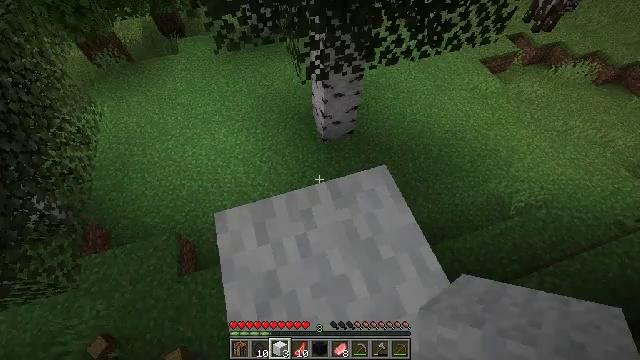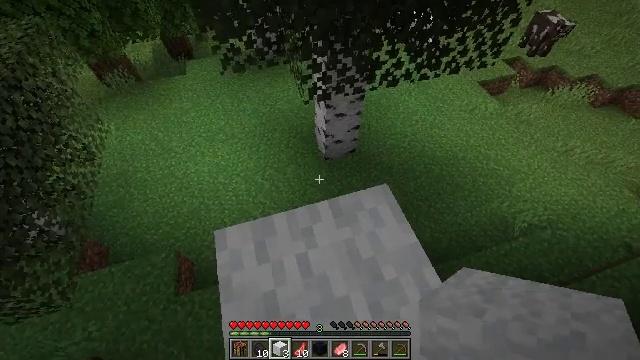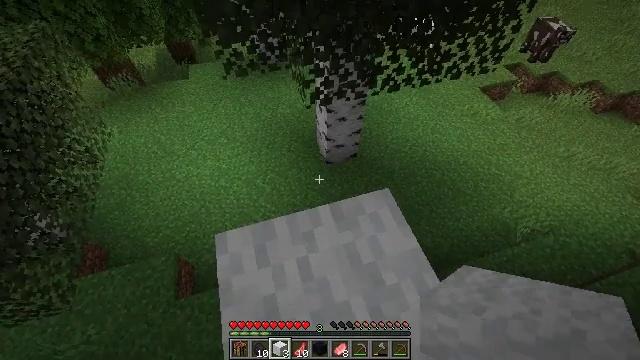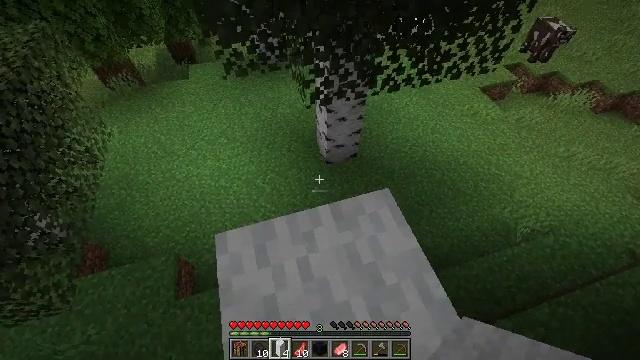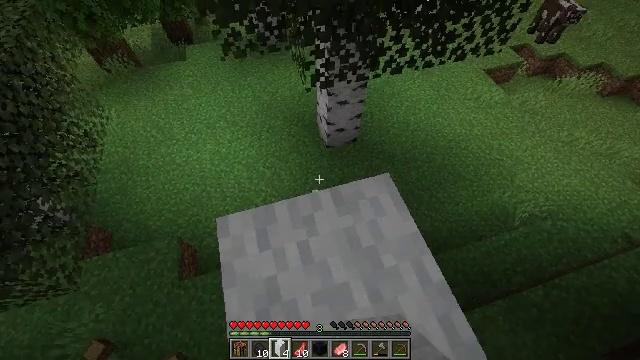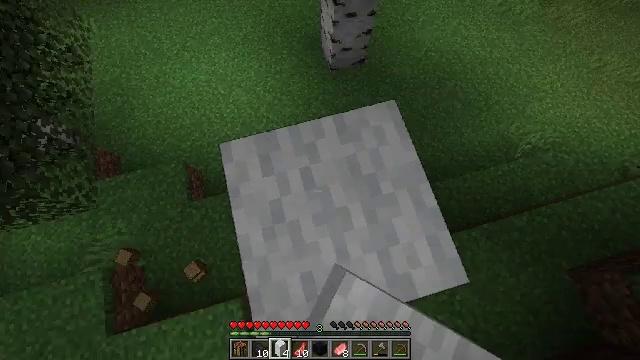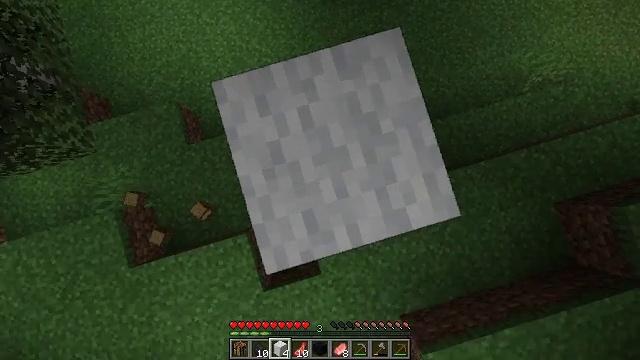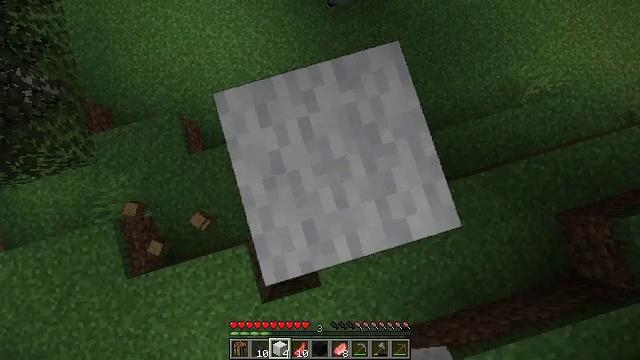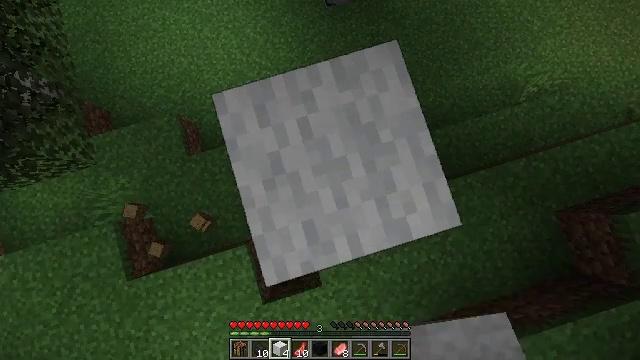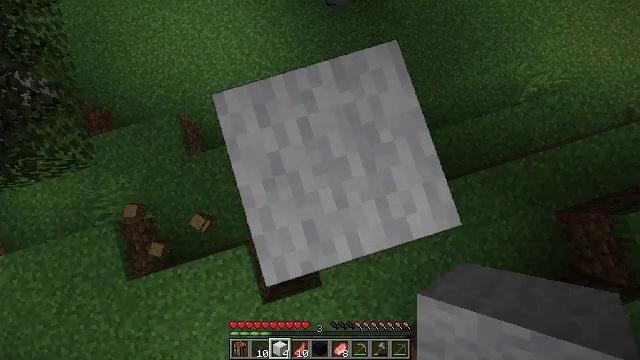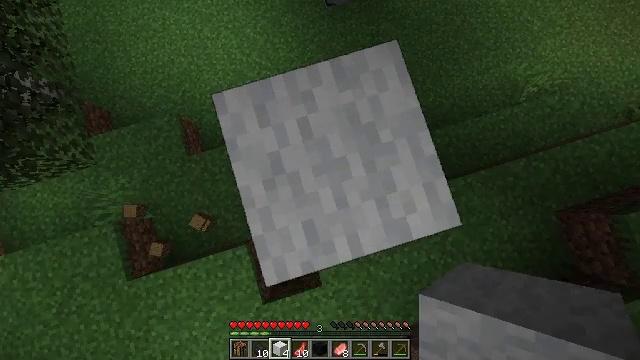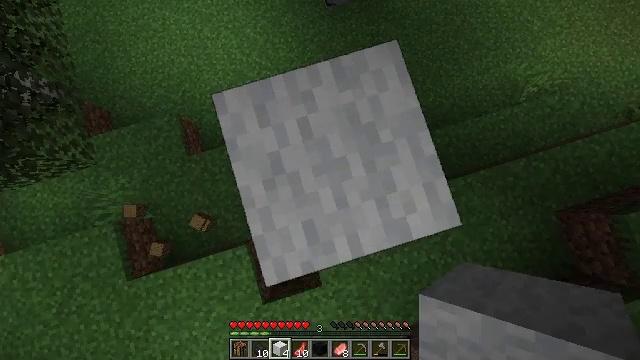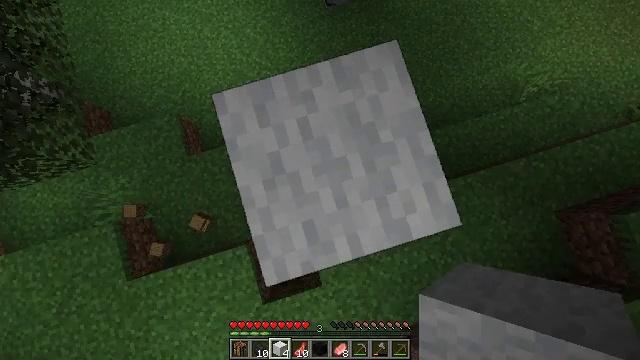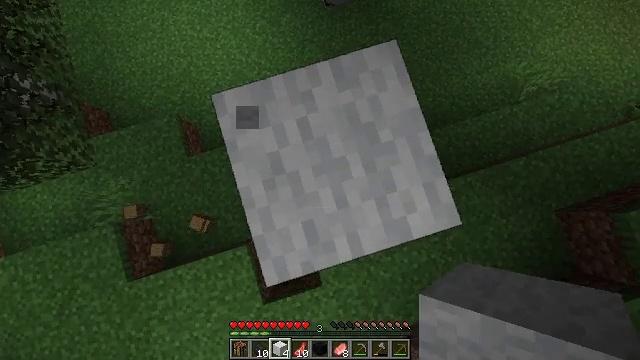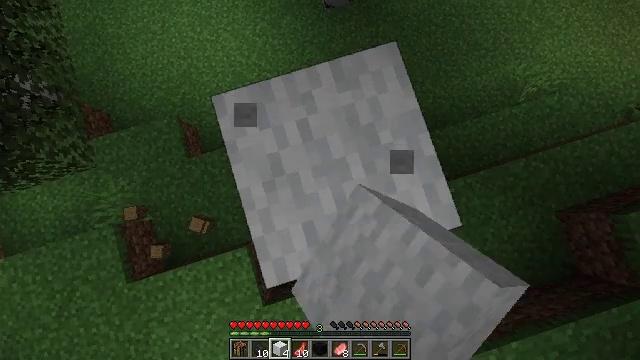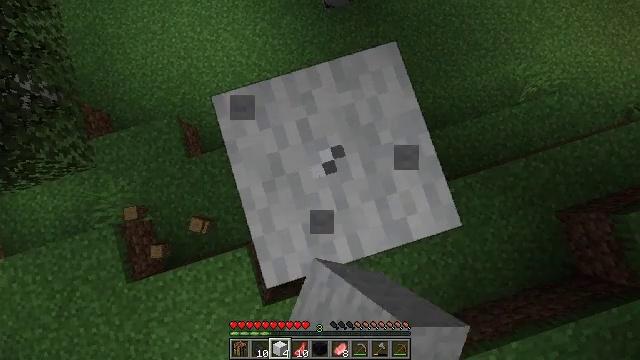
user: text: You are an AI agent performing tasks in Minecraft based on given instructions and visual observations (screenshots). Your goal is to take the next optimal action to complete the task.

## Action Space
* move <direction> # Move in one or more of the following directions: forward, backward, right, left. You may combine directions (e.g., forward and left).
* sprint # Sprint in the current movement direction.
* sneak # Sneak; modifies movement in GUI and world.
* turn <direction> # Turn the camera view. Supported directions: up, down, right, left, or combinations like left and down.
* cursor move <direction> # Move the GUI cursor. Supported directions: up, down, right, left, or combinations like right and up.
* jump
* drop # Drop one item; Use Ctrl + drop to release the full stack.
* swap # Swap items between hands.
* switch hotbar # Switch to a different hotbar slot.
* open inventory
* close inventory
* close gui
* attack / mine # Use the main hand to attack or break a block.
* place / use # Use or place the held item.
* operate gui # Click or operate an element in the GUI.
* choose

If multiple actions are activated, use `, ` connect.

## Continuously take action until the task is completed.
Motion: motion action
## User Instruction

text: Obtain white wool for building.
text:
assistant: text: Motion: sneak, turn up
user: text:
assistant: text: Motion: sneak
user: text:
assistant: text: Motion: sneak, attack / mine
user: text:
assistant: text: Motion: sneak, turn down, attack / mine
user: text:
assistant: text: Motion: sneak, turn left and down, attack / mine
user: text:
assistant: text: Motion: sneak, turn right and down, attack / mine
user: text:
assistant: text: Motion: sneak, turn up, attack / mine
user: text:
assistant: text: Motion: sneak, attack / mine
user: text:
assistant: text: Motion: sneak, attack / mine
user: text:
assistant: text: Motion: sneak, attack / mine
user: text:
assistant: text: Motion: sneak, attack / mine
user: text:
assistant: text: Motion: sneak, attack / mine
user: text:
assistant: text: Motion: sneak, attack / mine
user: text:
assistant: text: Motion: sneak, attack / mine
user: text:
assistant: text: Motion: sneak, attack / mine
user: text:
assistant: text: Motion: sneak, attack / mine
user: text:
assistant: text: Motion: sneak, attack / mine
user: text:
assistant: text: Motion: sneak, attack / mine
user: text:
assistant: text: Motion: sneak, attack / mine
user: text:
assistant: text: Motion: sneak, attack / mine
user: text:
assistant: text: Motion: sneak, attack / mine
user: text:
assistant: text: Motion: sneak, attack / mine
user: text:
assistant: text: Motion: move right, sneak, attack / mine
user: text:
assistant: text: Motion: move right, sneak, turn left and up, attack / mine
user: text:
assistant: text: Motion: move right, sneak, turn left, attack / mine
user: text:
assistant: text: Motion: move forward and move right, sneak, turn left, attack / mine
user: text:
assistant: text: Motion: move forward, sneak, attack / mine
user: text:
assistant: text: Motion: move forward, sneak, turn left and down, attack / mine
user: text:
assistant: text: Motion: sneak, turn left, attack / mine
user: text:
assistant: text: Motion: move left, sneak, attack / mine